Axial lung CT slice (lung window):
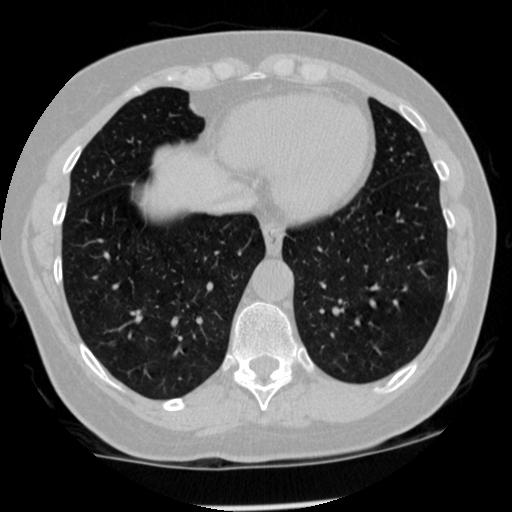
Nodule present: no